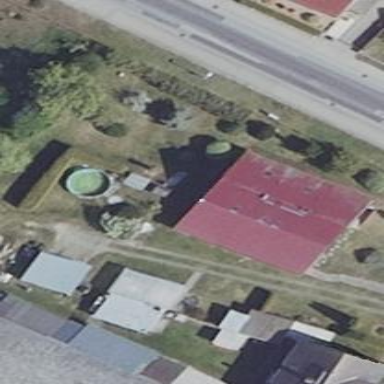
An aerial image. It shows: Simple house.